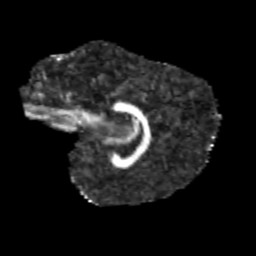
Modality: FA
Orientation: sagittal
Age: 10
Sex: female
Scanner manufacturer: siemens
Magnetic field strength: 3 T
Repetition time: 3.8 s
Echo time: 0.07 s